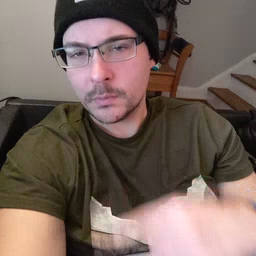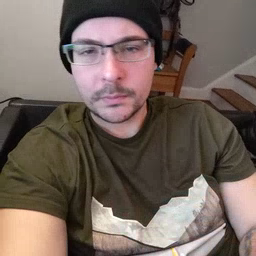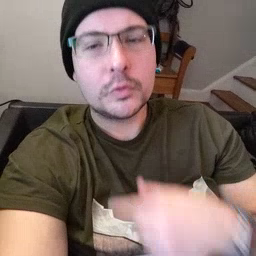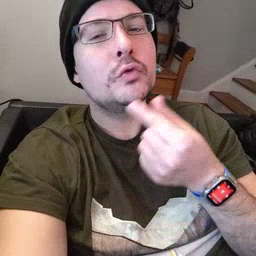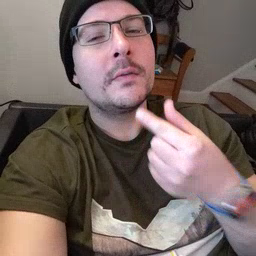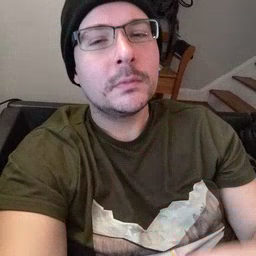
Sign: giraffe